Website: walmart
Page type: payment
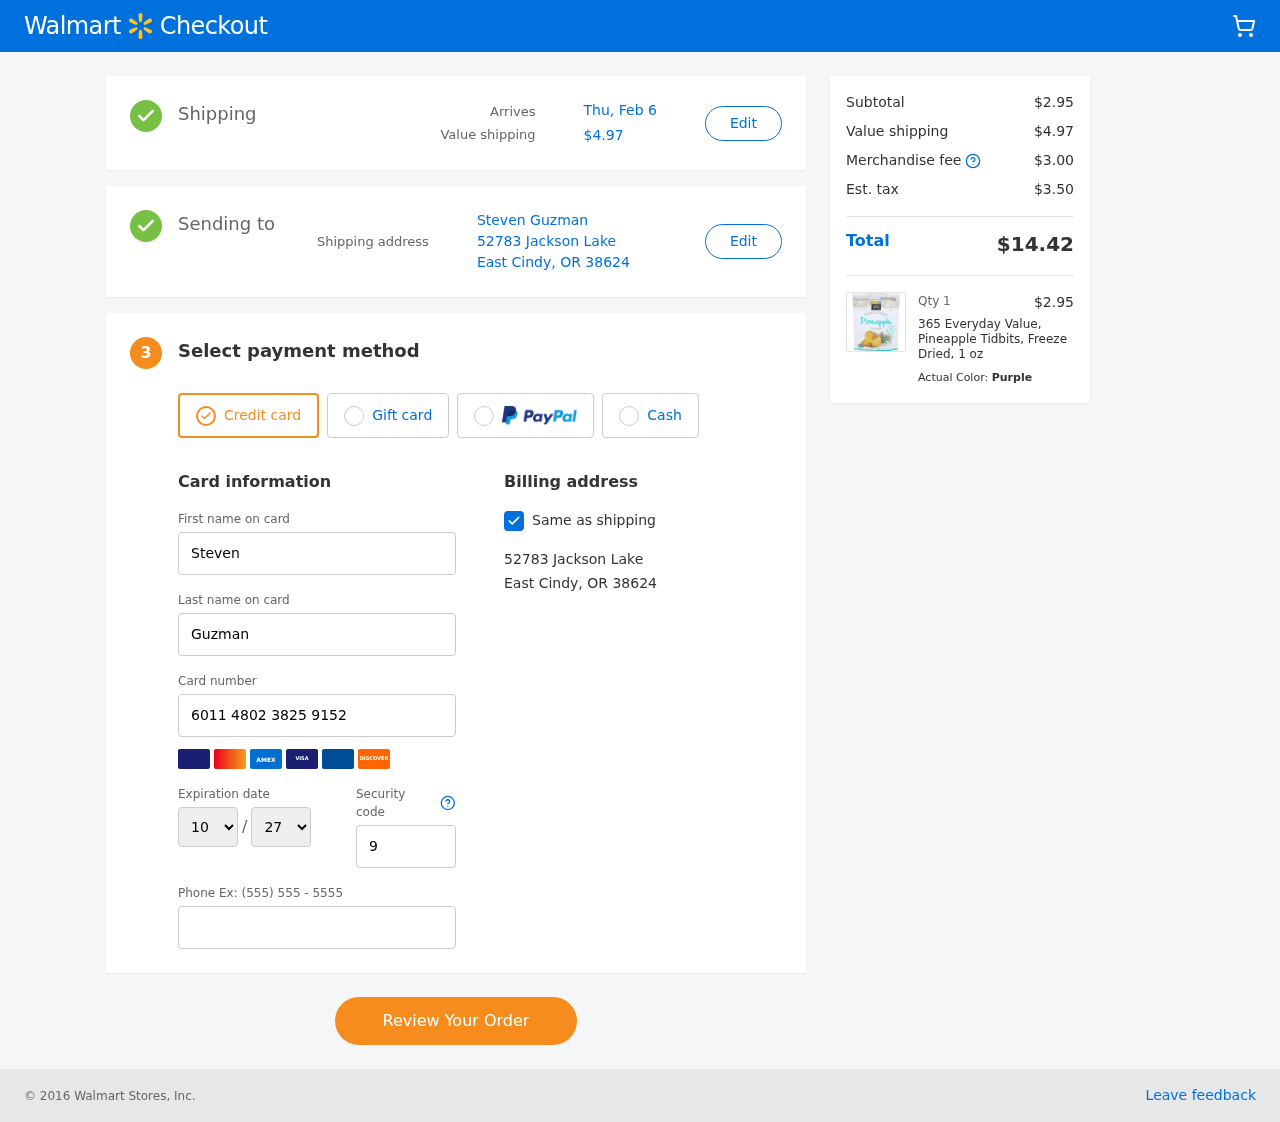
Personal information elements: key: PII_CARD_EXPIRY_MONTH
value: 10
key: PII_CARD_EXPIRY_YEAR
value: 27
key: PII_CITY_STATE_ZIP
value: East Cindy, OR 38624
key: PII_FULLNAME
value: Steven Guzman
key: PII_STREET
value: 52783 Jackson Lake
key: PII_FIRSTNAME
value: Steven
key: PII_LASTNAME
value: Guzman
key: PII_CARD_NUMBER
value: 6011 4802 3825 9152
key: PII_CARD_CVV
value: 902
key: PII_PHONE
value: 6428855039
Product elements: key: PRODUCT1_NAME
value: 365 Everyday Value, Pineapple Tidbits, Freeze Dried, 1 oz
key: PRODUCT1_PRICE
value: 2.95
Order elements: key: ORDER_DELIVERY_DATE
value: Thu, Feb 6
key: ORDER_SHIPPING_COST
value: $4.97
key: ORDER_SUBTOTAL
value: $2.95
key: ORDER_MERCHANDISE_FEE
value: $3.00
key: ORDER_TAX
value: $3.50
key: ORDER_TOTAL
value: $14.42
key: ORDER_NUM_ITEMS
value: Qty 1